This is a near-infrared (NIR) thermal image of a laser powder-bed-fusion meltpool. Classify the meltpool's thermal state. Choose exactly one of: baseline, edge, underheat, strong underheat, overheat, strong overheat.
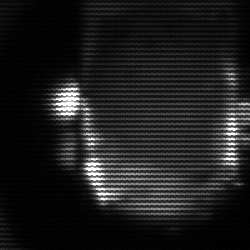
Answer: baseline